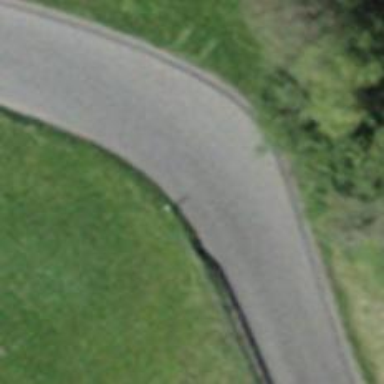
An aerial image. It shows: Tertiary road.